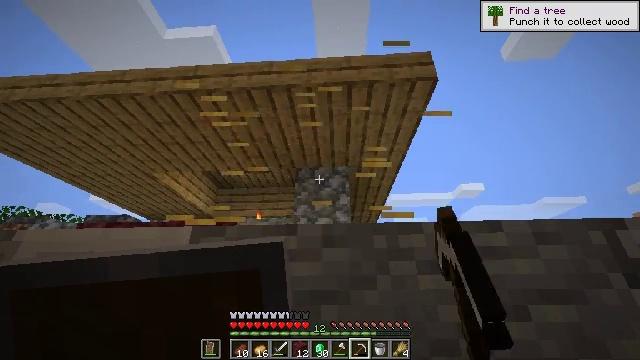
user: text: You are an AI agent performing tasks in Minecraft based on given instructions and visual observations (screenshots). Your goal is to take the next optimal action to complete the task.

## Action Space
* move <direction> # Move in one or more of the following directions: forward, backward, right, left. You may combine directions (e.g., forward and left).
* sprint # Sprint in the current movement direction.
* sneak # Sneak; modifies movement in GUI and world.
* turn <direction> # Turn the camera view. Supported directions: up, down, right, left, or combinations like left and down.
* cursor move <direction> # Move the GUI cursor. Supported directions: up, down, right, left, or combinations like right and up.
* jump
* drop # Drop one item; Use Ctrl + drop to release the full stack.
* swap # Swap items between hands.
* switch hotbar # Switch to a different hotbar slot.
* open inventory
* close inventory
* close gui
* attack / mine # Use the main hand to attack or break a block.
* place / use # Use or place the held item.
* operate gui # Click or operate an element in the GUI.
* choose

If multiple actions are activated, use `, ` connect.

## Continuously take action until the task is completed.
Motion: motion action
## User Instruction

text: Gather the bell for your inventory.
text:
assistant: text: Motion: attack / mine